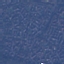
Land use / land cover: Residential